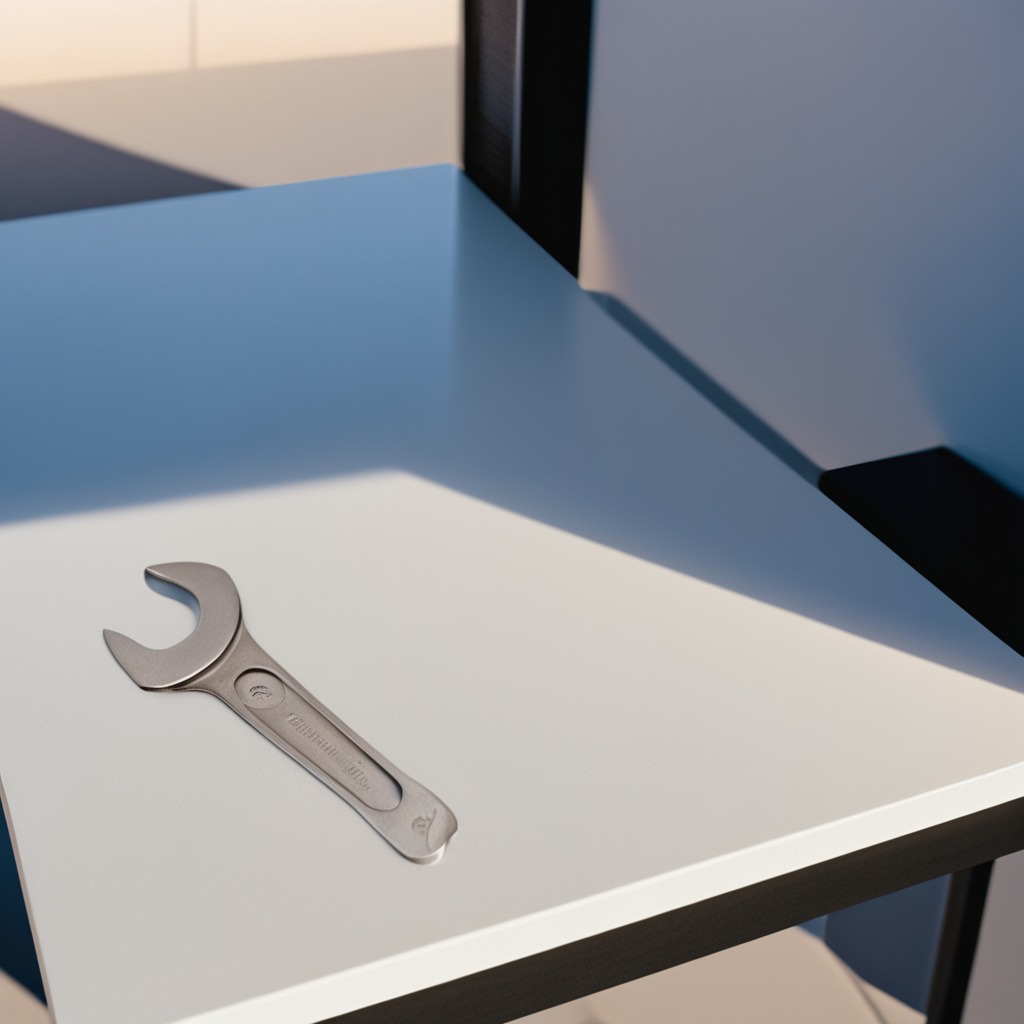
An wrench is lying on the table.